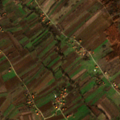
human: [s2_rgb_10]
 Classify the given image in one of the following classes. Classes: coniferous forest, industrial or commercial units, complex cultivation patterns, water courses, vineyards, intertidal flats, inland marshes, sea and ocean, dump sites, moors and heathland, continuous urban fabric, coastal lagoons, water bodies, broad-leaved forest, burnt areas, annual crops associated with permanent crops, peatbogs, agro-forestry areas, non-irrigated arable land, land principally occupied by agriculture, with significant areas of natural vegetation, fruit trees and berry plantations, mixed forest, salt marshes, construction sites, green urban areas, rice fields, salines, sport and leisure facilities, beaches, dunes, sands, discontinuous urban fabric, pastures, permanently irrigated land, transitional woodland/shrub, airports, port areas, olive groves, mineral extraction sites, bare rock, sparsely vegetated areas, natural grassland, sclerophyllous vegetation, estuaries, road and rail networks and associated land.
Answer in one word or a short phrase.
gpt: complex cultivation patterns